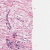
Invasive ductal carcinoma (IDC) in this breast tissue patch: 0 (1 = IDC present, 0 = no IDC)